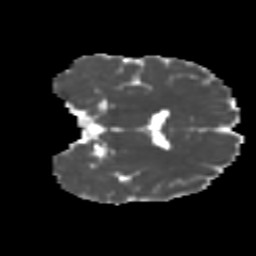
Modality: MD
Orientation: coronal
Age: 13
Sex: male
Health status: ill
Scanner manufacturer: ge
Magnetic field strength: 3 T
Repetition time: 6.752 s
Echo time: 0.079 s